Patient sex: M
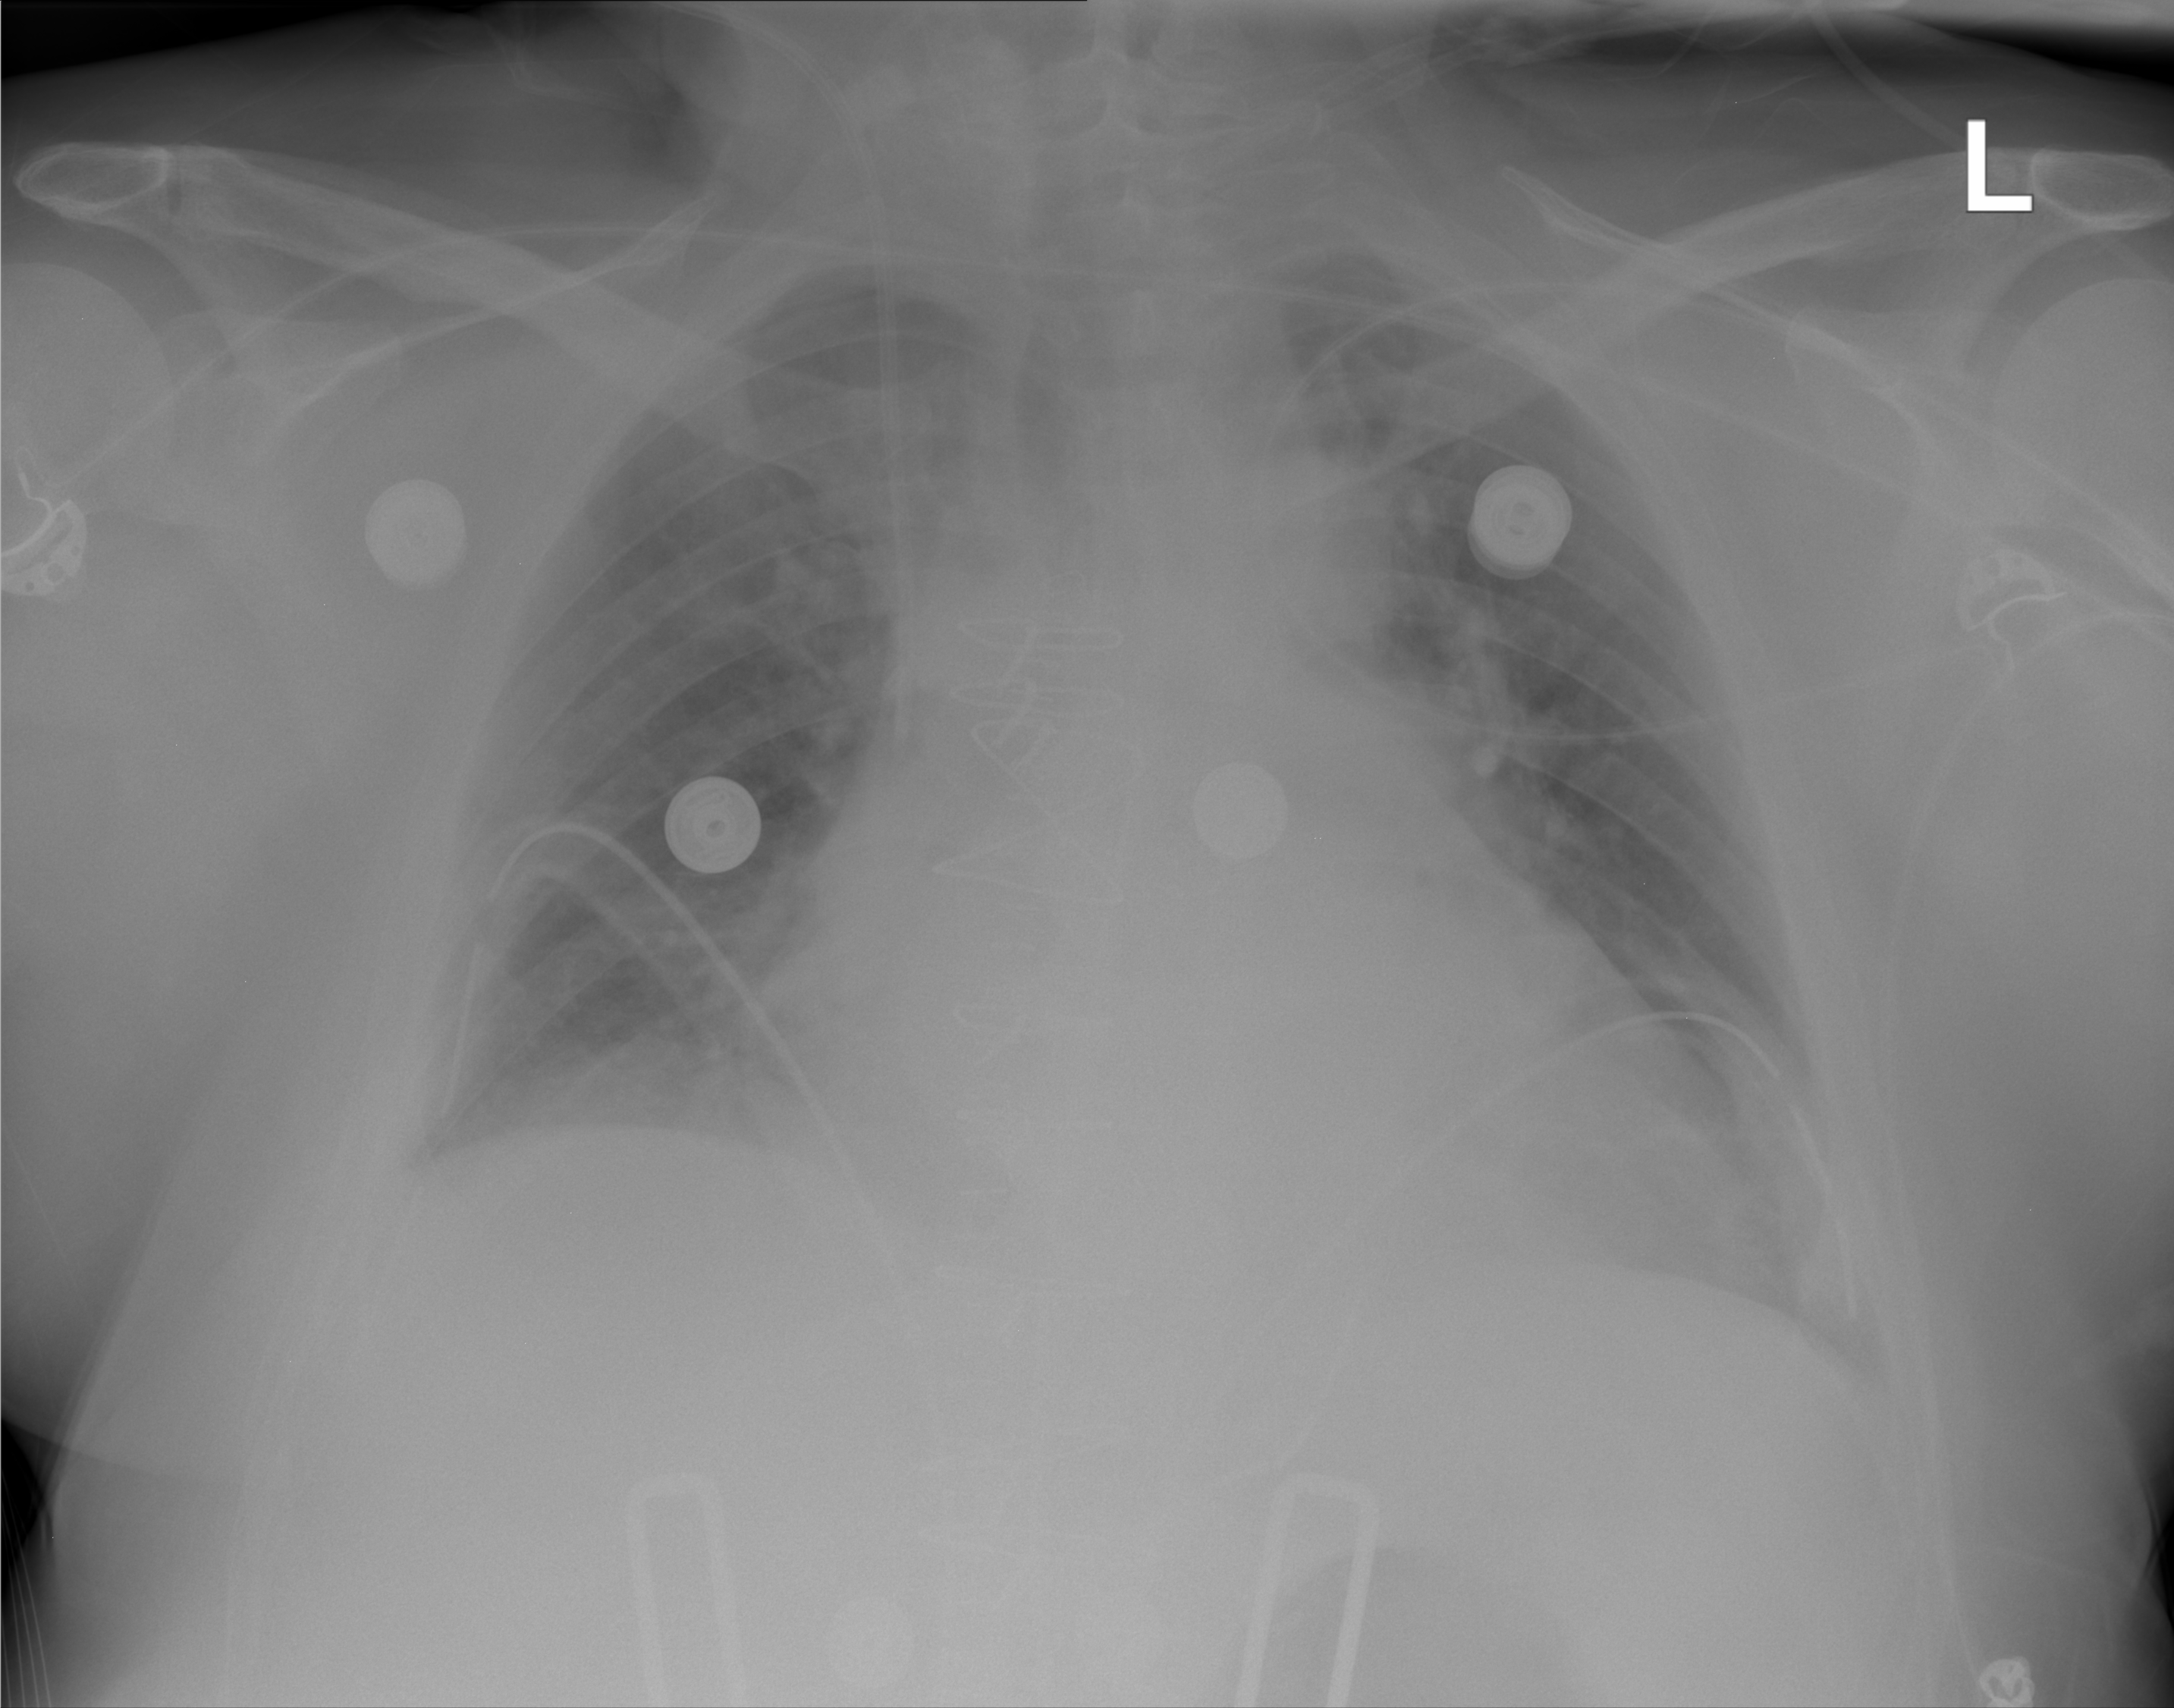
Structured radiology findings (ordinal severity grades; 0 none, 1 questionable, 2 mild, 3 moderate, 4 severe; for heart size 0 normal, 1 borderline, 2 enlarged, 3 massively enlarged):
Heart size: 2
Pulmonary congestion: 2
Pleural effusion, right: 0
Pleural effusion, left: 0
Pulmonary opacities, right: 2
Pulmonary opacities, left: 0
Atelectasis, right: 0
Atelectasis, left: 0